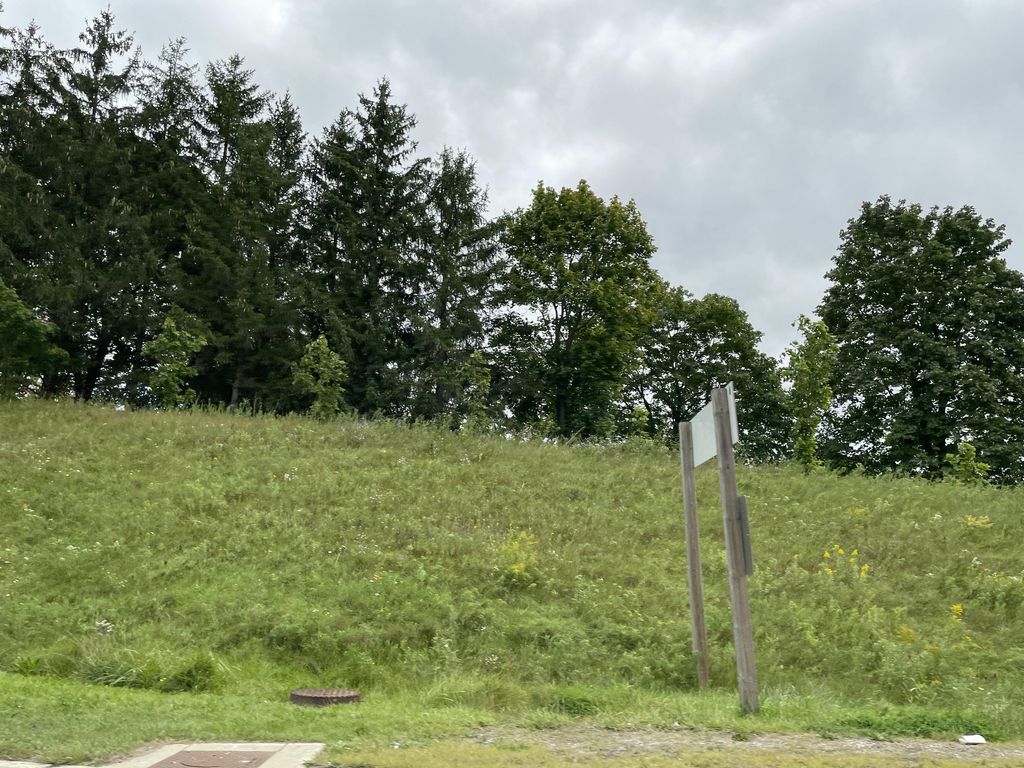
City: kitchener-waterloo